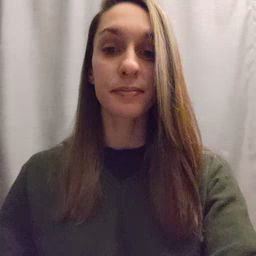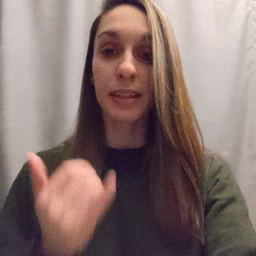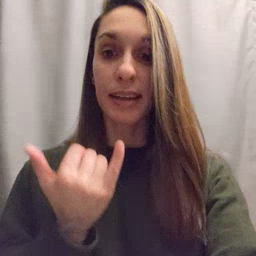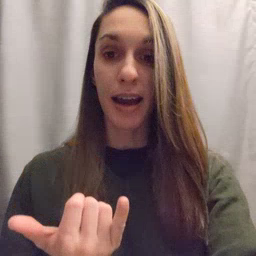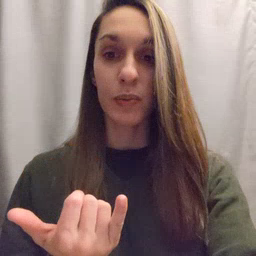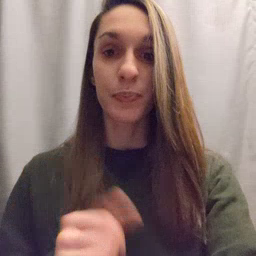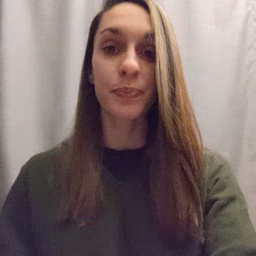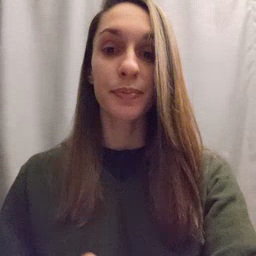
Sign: now